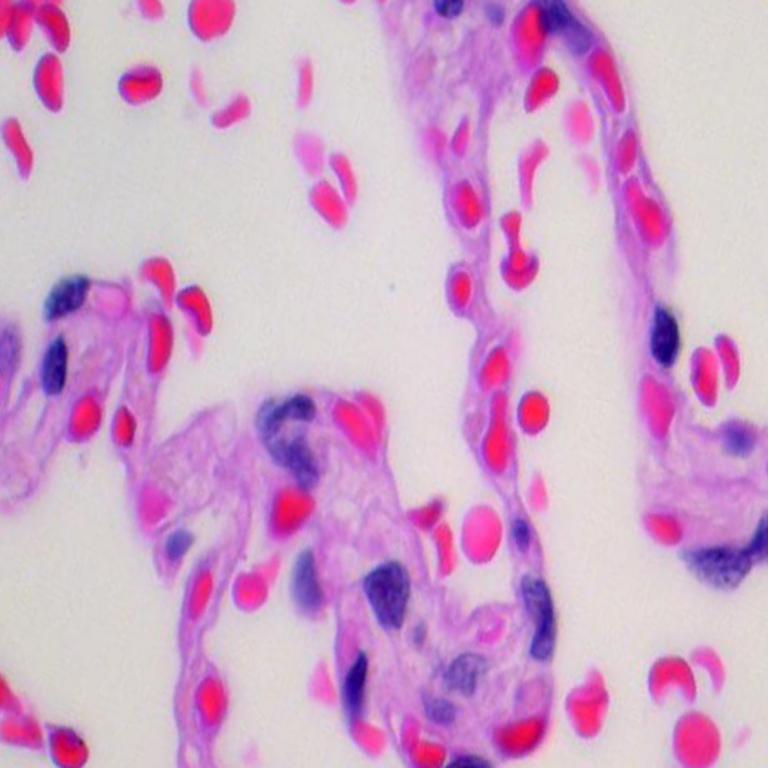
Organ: lung
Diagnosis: benign